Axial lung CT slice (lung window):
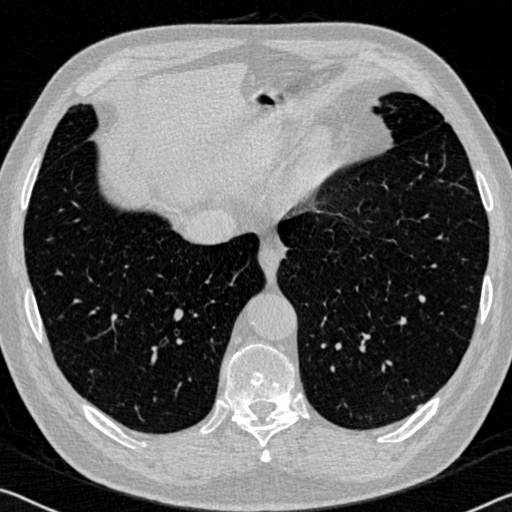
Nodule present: no